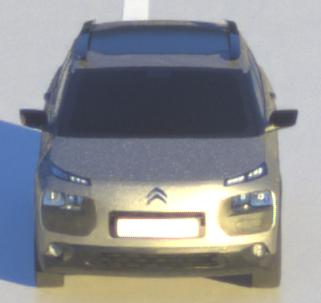
Make: Citroen
Model: C4 Cactus PureTech 75
Detailed model: C4 Cactus
Model produced from: 2014/09
Model produced until: 2015/03
Doors: 5
Color: gray
Road condition: wet road
Daytime: sunrise or sunset
Contrast: medium contrast